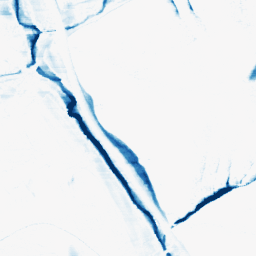
Category: morphological
Decomposition family: morphological_rect
Decomposition parameters: operation: closing
width: 20
height: 3
Upsampling method: bspline
Upsampling parameters: scale: 2
Upsampling scale: 2